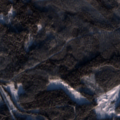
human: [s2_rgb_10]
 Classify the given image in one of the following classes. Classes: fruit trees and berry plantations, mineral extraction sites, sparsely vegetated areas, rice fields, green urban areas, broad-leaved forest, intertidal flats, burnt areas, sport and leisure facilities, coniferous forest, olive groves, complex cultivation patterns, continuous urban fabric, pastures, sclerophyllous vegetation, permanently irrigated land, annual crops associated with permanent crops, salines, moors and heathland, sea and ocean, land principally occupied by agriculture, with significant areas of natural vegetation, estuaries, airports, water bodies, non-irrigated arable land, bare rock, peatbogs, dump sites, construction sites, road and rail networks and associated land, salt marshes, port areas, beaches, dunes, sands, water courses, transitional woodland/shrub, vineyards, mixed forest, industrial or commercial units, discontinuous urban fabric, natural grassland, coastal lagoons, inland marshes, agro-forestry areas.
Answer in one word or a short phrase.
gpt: coniferous forest, mixed forest, transitional woodland/shrub